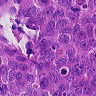
Metastatic tissue present: yes